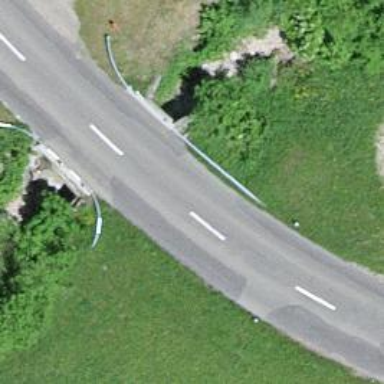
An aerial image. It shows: Primary highway on asphalt bridge.